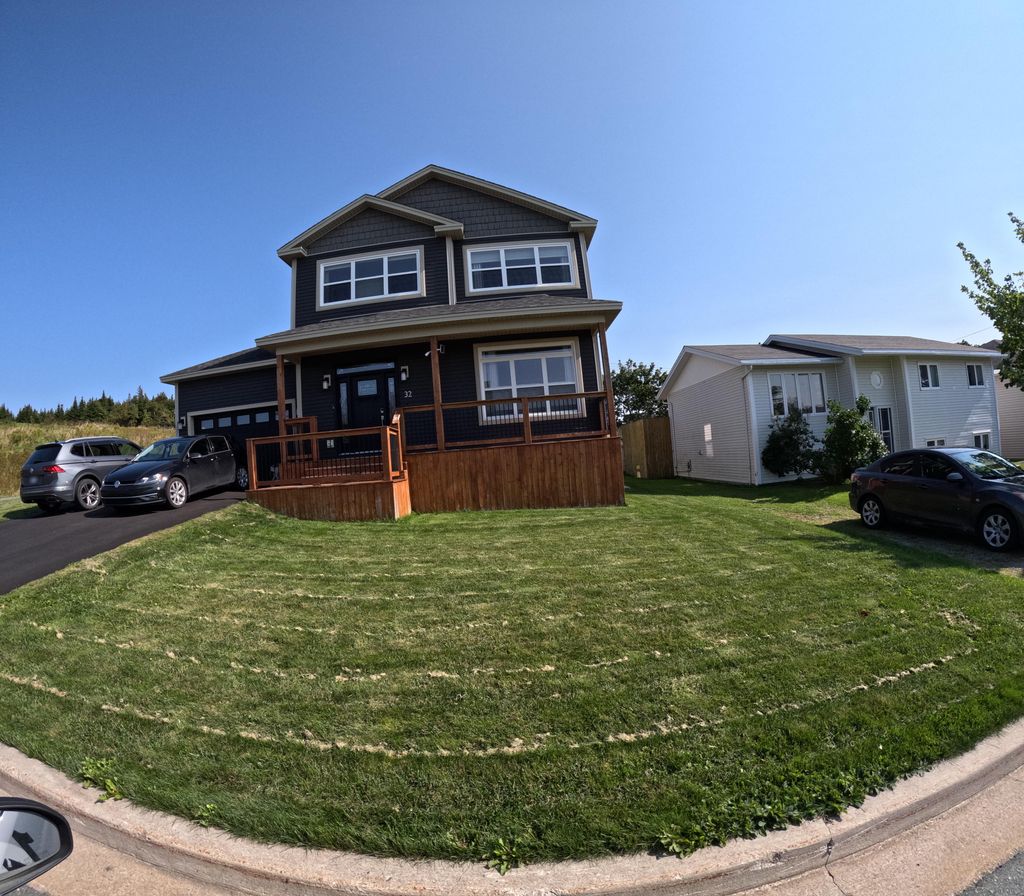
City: st_johns